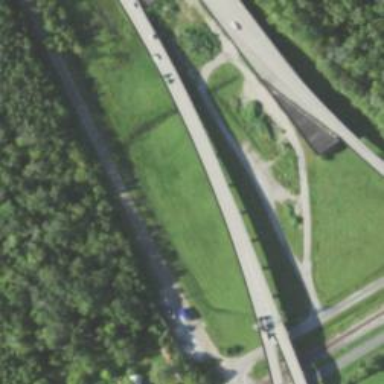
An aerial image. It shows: Motorway junction.